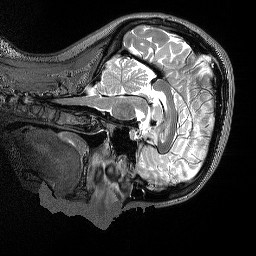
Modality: T2w
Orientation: sagittal
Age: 29
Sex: female
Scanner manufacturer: siemens
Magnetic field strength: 3 T
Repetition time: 3.2 s
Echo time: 0.564 s